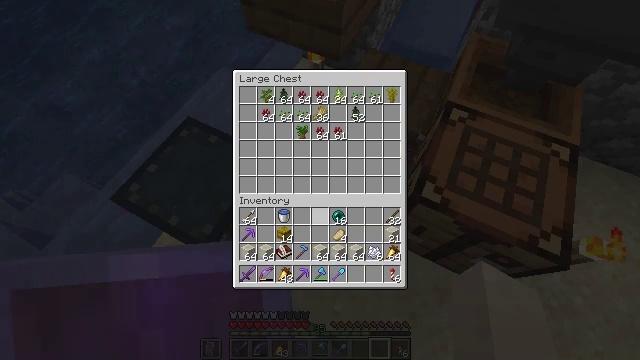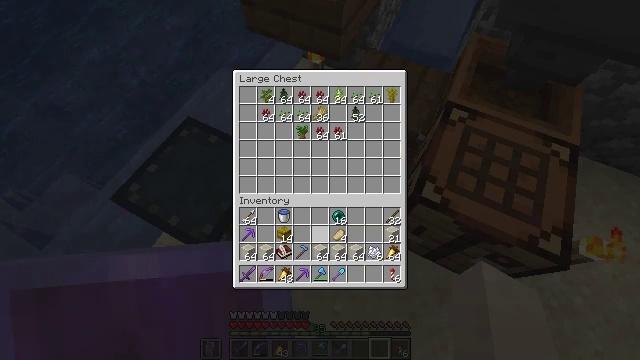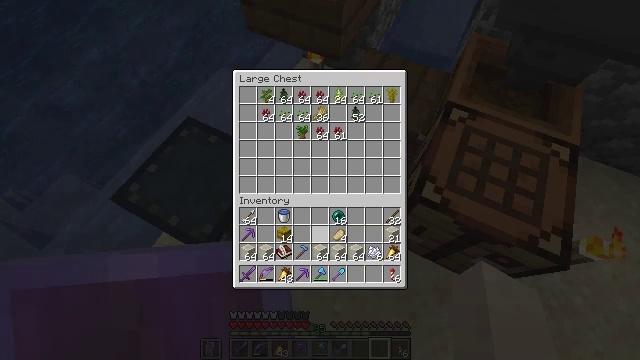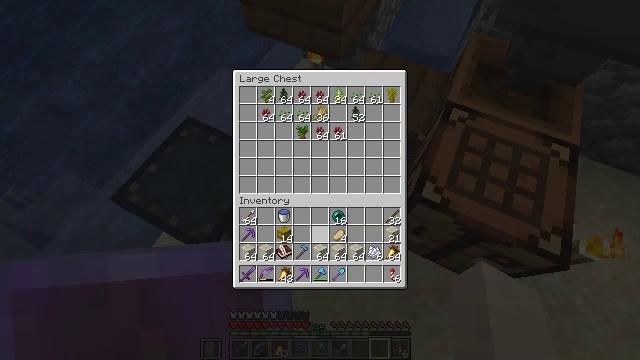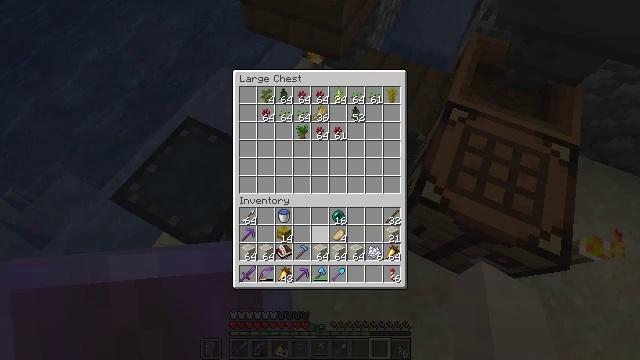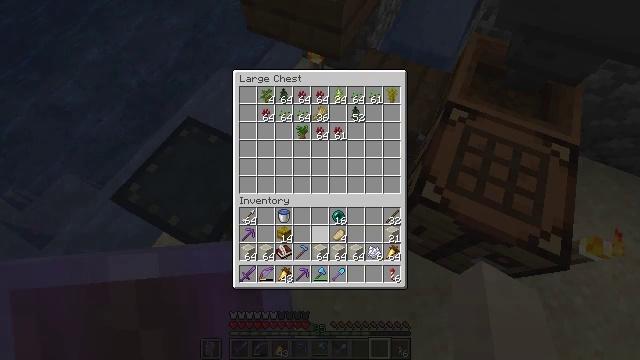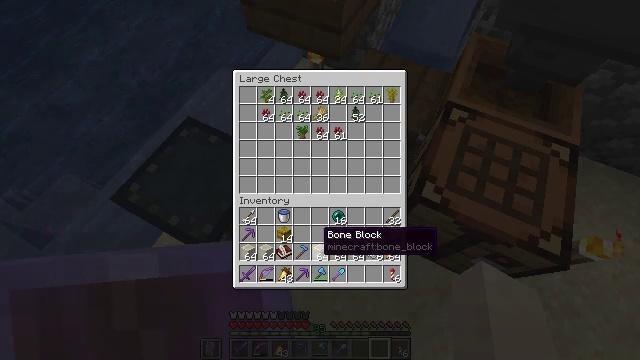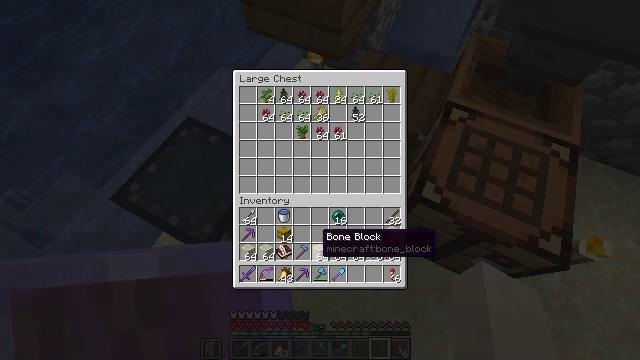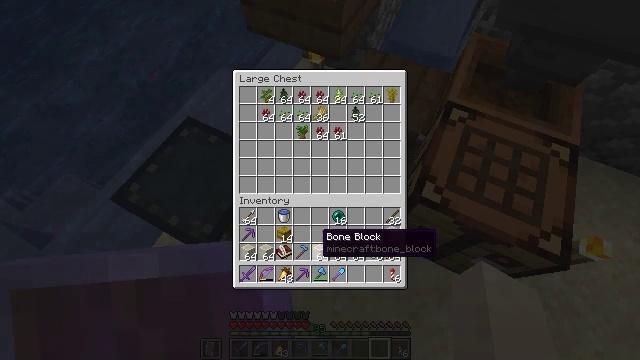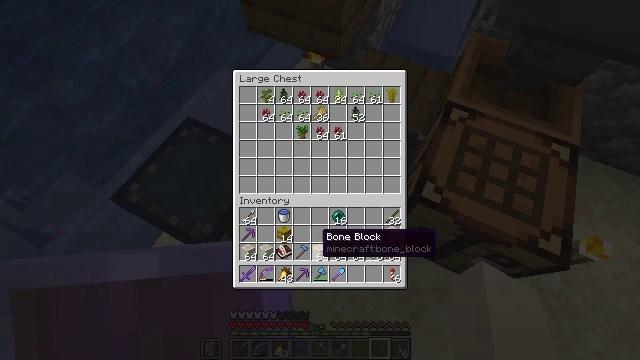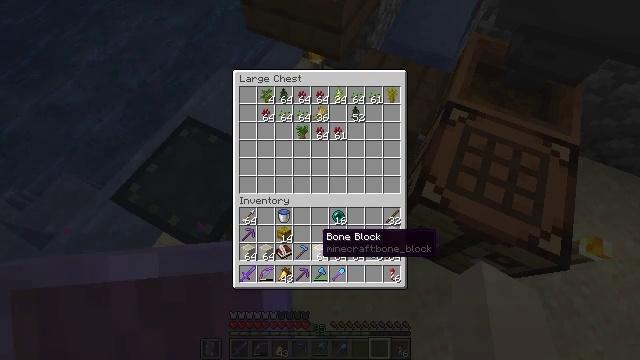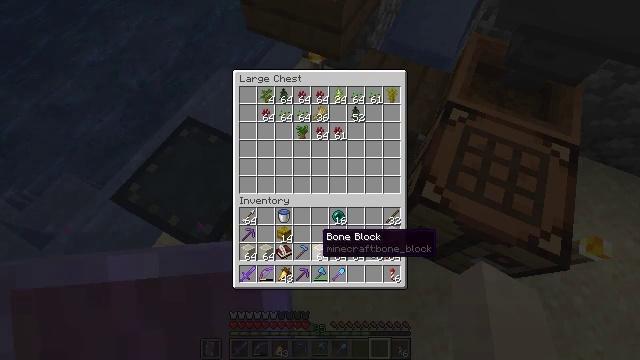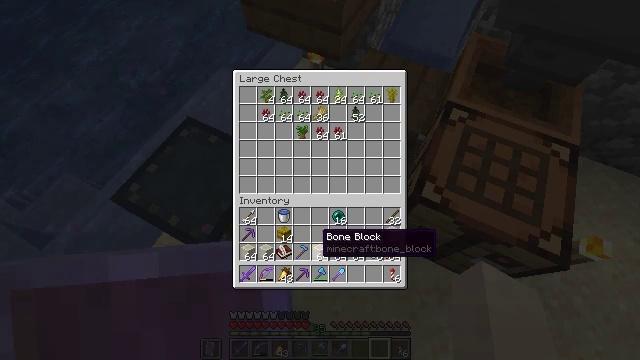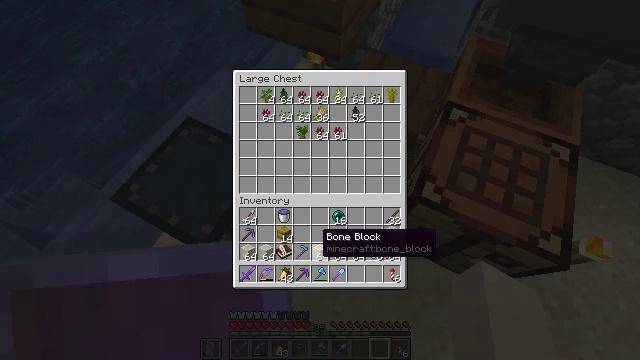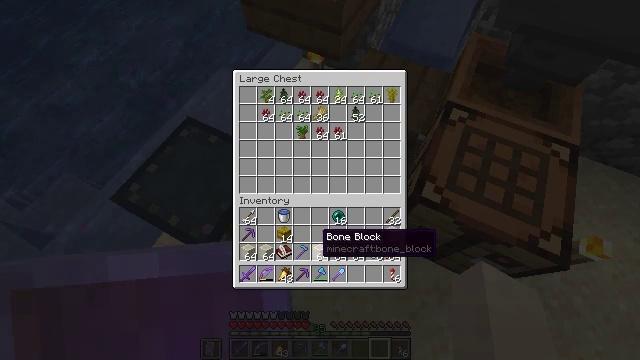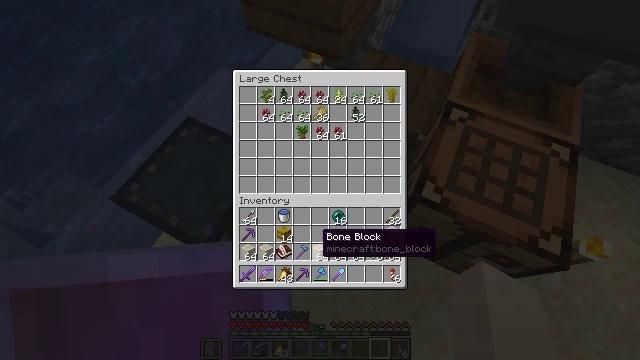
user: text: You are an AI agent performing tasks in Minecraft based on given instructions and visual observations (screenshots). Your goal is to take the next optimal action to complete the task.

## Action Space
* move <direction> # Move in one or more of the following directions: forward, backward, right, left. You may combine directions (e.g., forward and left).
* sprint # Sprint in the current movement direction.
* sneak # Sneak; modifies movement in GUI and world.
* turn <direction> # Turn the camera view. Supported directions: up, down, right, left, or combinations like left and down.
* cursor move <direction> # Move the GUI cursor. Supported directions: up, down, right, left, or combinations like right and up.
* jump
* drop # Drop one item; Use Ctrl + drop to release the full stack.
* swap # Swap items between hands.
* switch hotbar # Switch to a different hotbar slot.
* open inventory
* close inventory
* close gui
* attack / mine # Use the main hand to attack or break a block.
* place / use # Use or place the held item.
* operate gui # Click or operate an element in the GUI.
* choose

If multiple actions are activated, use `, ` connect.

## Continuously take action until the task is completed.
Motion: motion action
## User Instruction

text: Break the white shulker box to collect it.
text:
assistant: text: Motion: cursor move down
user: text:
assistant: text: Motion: no_op
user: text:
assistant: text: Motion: no_op
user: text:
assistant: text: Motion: no_op
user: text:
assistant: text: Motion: cursor move down
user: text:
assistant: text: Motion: no_op
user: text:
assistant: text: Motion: no_op
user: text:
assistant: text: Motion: no_op
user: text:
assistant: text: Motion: no_op
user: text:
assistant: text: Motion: no_op
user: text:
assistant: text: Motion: no_op
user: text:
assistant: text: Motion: no_op
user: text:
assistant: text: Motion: no_op
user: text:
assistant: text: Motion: no_op
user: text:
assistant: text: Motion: no_op
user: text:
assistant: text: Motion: no_op
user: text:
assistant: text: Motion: operate gui
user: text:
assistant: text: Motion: operate gui
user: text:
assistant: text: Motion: operate gui
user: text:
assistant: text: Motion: cursor move left and up
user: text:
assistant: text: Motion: cursor move left and up
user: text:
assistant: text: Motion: cursor move left
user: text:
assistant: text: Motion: no_op
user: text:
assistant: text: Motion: no_op
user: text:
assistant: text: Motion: no_op
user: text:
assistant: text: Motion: no_op
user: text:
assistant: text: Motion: no_op
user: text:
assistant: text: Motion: no_op
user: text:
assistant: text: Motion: no_op
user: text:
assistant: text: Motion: no_op